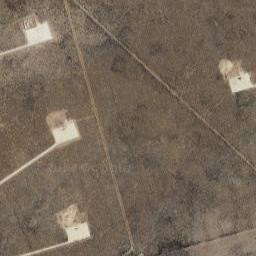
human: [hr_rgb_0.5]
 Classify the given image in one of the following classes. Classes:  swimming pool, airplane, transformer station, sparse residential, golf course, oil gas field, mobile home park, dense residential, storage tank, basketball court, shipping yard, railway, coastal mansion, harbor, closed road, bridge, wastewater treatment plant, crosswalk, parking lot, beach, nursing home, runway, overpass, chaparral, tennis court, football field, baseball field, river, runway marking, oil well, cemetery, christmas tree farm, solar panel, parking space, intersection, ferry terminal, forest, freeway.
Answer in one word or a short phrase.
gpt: oil gas field